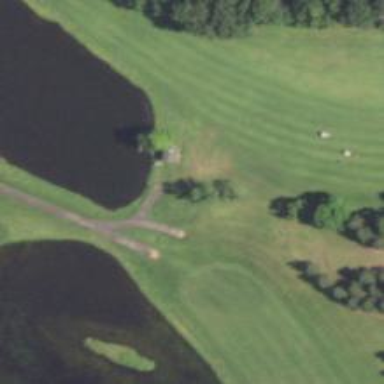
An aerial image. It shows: Service road used as golf cart path.